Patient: sex F, age 48
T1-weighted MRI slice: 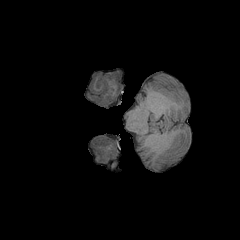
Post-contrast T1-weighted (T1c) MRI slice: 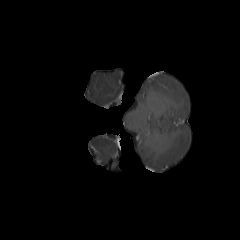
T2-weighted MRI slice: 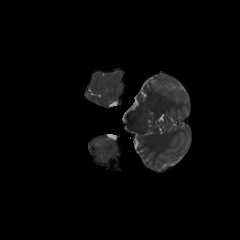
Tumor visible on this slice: yes
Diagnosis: Astrocytoma, IDH-mutant
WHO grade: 2